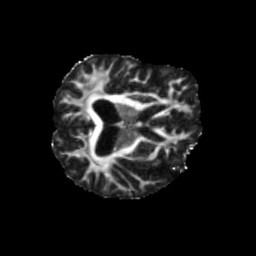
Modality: FA
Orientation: axial
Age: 76
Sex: female
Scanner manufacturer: siemens
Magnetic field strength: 3 T
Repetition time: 3.23 s
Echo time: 0.0892 s